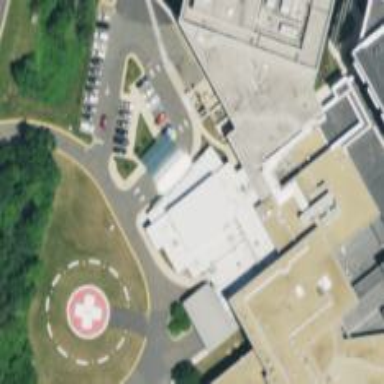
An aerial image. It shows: Entrance designated for emergency ward.